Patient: sex M, age 79
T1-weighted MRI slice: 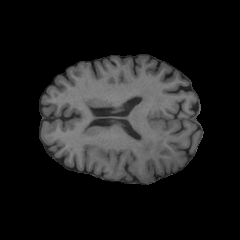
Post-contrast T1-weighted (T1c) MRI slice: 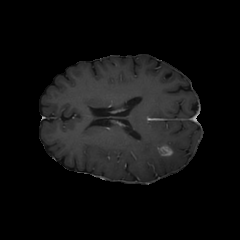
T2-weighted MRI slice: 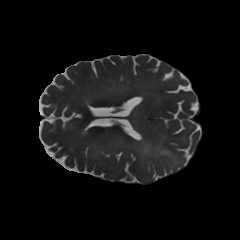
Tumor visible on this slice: yes
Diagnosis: Glioblastoma, IDH-wildtype
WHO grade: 4